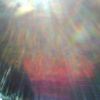
Label: sunburn